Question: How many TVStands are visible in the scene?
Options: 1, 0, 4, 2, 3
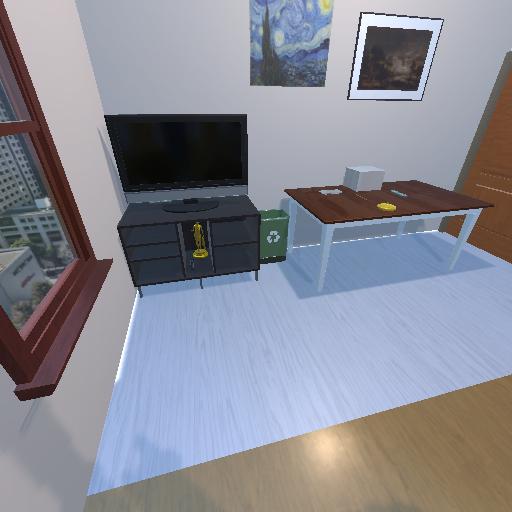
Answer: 1